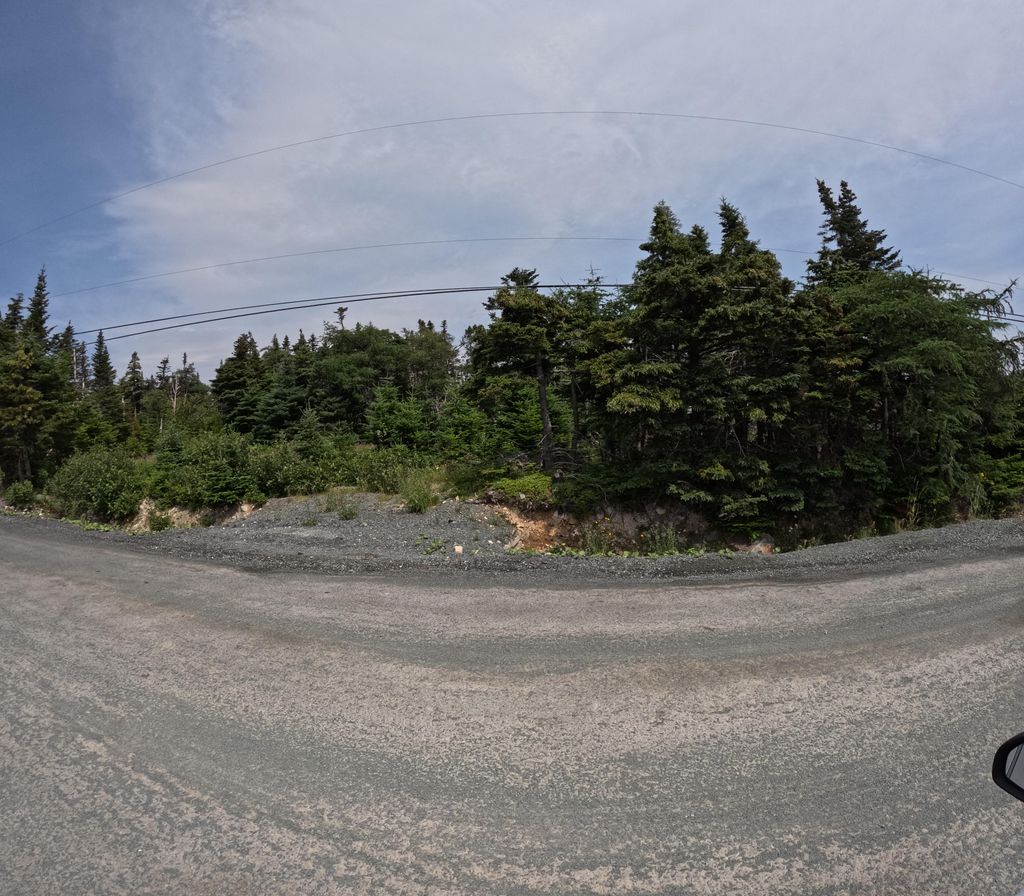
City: st_johns